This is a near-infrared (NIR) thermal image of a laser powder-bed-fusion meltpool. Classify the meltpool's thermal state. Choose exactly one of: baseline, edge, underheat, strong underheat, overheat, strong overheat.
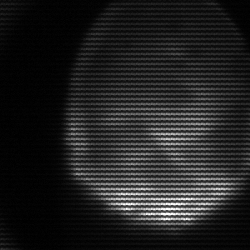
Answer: edge